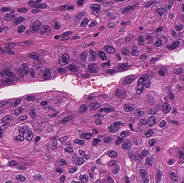
Tumor epithelial tissue: yes
Tumor-associated stroma tissue: no
Normal tissue: no